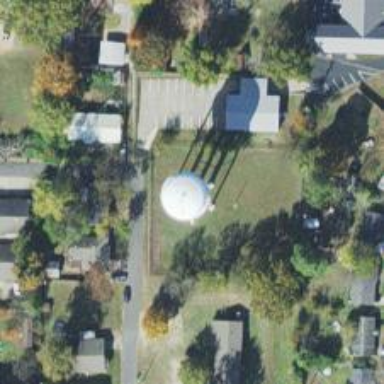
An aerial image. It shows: Water tower that is man-made.